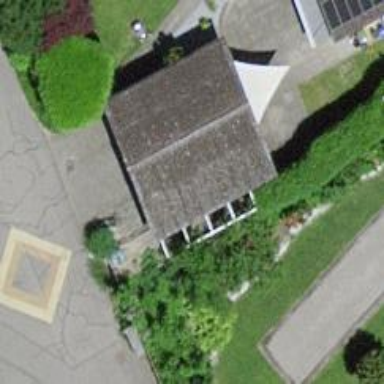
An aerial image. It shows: View of roof of building.